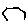
Label: hexagon